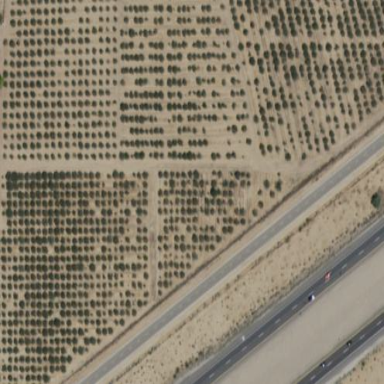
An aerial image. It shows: Orchard with pistachio trees.